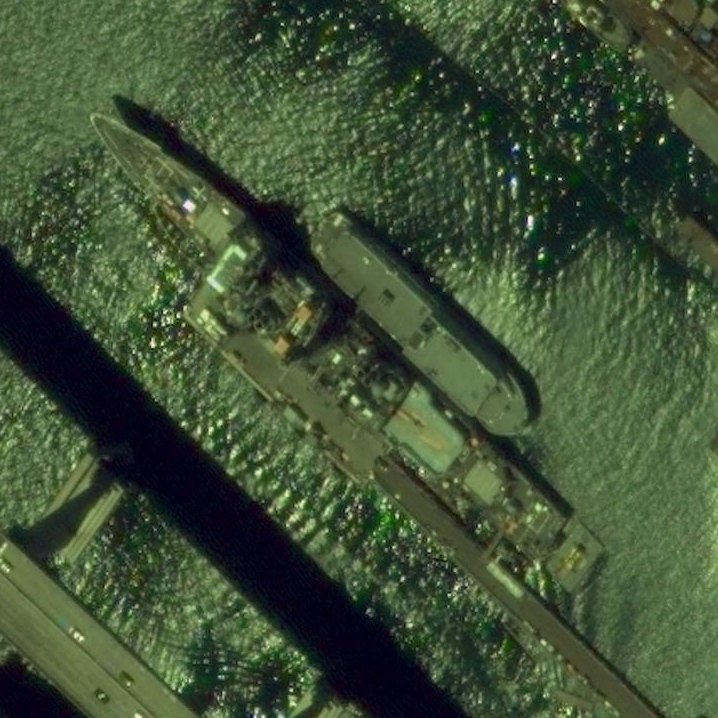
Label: cruiser